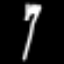
Label: fork